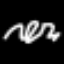
Label: squiggle